Question: My iOS app requires user authentication, and when the user is not authenticated, the app should displayed a ViewController where the user can login. This screen also gives users the option to create an account, so the whole login screens (and optional registration screens) are setup using a UINavigationController that is displayed programatically.
The login screen is displayed with the following code:
'''
- (void)promptCredentials{
dispatch_async(dispatch_get_main_queue(), ^{
UIStoryboard *storyboard = [UIStoryboard storyboardWithName:@"Main" bundle:nil];
UINavigationController *loginScreenNav = [storyboard instantiateViewControllerWithIdentifier:@"LoginNavigationController"];
[loginScreenNav setModalPresentationStyle:UIModalPresentationFullScreen];
[self presentModalViewController:loginScreenNav animated:YES];
});
}
'''
However, when this method is called, the app navigates to a black screen . What is the correct way to present the user with a different ViewController programatically? I have found several SO questions related to such black screens, however, none of the answers have worked for me. My app is running on iOS 8.2.
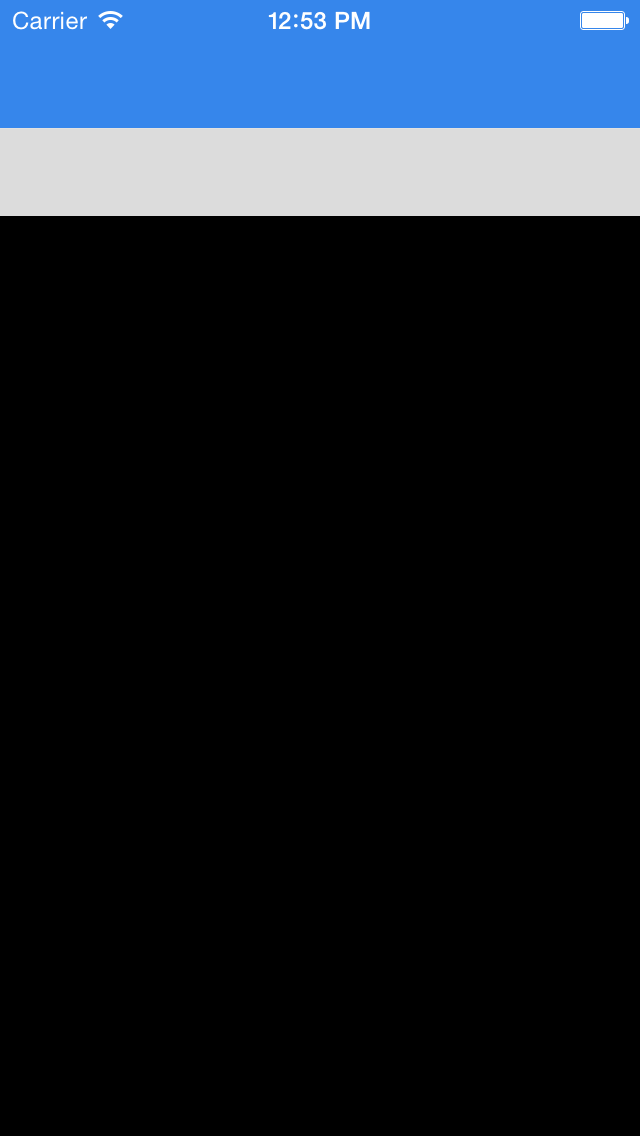
Answer: You need to create a UIViewcontroller and set that as the rootController for your UINAvigationController.
presentModalViewController is deprecated as of ios6, try using presentViewController.
'''
UIViewController *vc = [storyboard instantiateViewControllerWithIdentifier:@"LoginNavigationController"];
UINavigationController *loginScreenNav = [[UINavigationController alloc] initWithRootViewController:vc];
[self presentViewController:loginScreenNav animated:YES];
'''